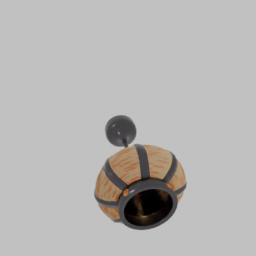
Label: lighting